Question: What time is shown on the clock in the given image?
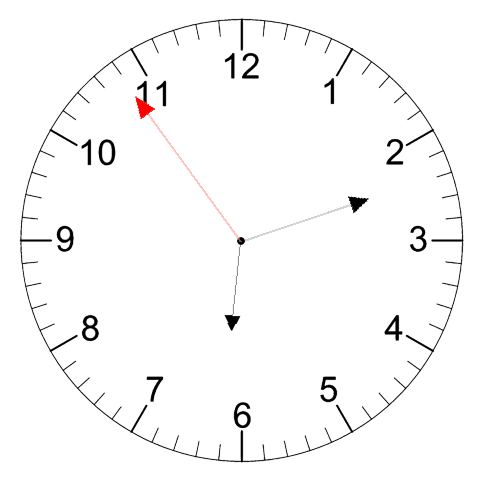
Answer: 06:11:54